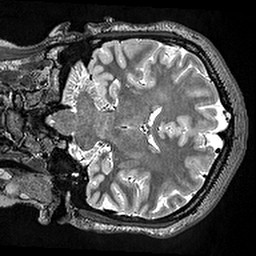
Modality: T2w
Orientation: coronal
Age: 21
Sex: female
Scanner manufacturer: siemens
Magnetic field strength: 3 T
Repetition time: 3.2 s
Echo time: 0.567 s